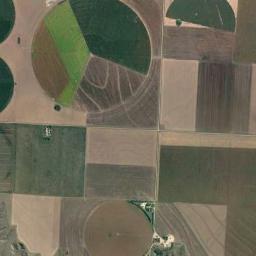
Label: circular_farmland